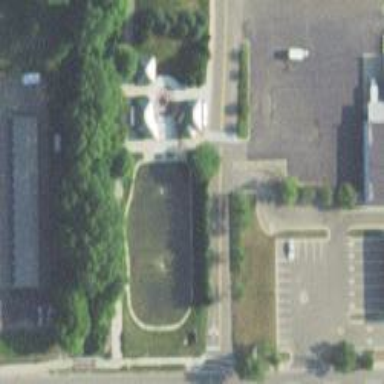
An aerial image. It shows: Park that features fountain in the summer and transforms into ice skating rink in the winter.